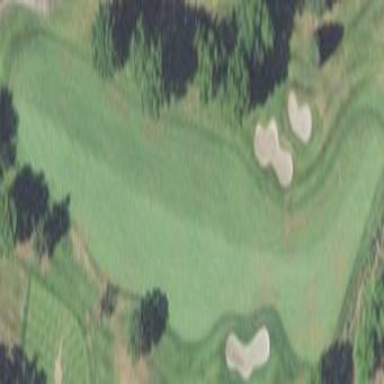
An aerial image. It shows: Golf fairway surrounded by grass.